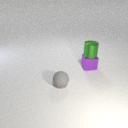
small gray rubber sphere to the left of small purple metal cube